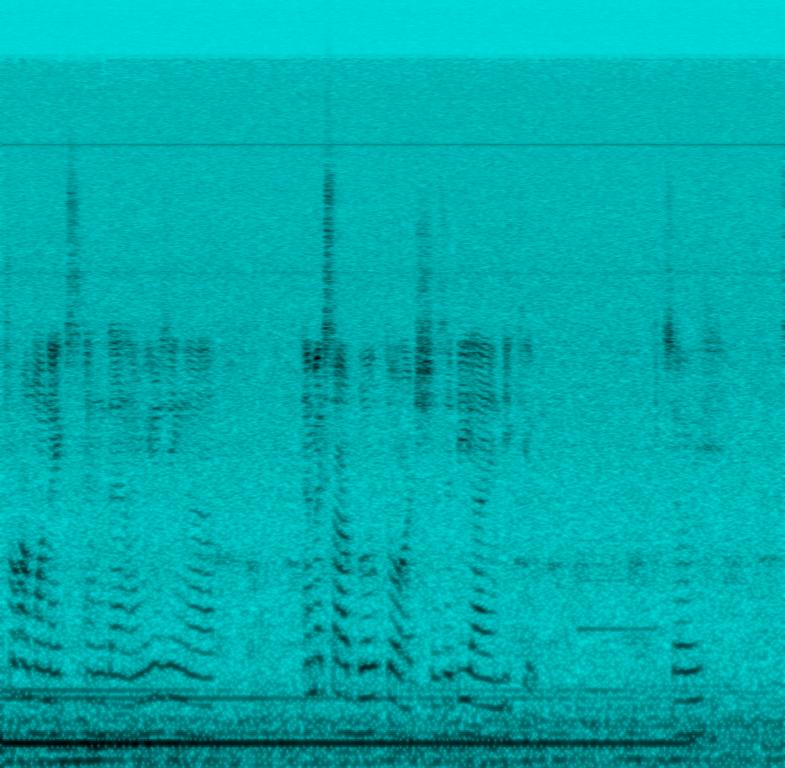
This music clip is a bass electric guitar instrumental. The tempo is medium fast with the guitarist playing an enthusiastic riff after giving instructions. No other instruments are used and the talking at the beginning of the audio clip indicates that this is a tutorial or instructional video.